Question: In the good old mx world, the alternatingItemColors extend all the way to the height of the list. In the spark list, it stops where the data ends. Does anyone know if there is an easy way to make the Spark list behave similar to the mx list? See the image below. there is white space below the list, this does not happen in the mx list.

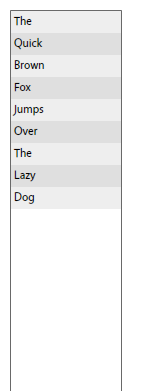
Answer: The difficulty will depend on how flexible your solution must be, but in general I think your best bet would be to create a custom skin for this List.
## Create a custom skin
You can start by copying the Spark List skin (<URL> and making some minor modifications to it:
'''
<!-- AlternatingColorListSkin.mxml -->
<s:Skin xmlns:fx="http://ns.adobe.com/mxml/2009"
xmlns:s="library://ns.adobe.com/flex/spark">
<fx:Metadata>
[HostComponent("spark.components.List")]
</fx:Metadata>
<s:states>
<s:State name="normal"/>
<s:State name="disabled"/>
</s:states>
<s:Rect id="background" left="0" right="0" top="0" bottom="0">
<s:fill>
<s:SolidColor id="bgFill" color="0xEEEEEE"/>
</s:fill>
<s:stroke>
<s:SolidColorStroke id="borderStroke" weight="1"/>
</s:stroke>
</s:Rect>
<s:Group id="oddRowGroup" left="1" right="1" top="1" bottom="1" clipAndEnableScrolling="true"/>
<s:Scroller id="scroller" left="0" top="0" right="0" bottom="0" minViewportInset="1" hasFocusableChildren="false">
<s:DataGroup id="dataGroup" itemRenderer="spark.skins.spark.DefaultItemRenderer">
<s:layout>
<s:VerticalLayout id="dataLayout" gap="0" horizontalAlign="contentJustify" requestedMinRowCount="5"/>
</s:layout>
</s:DataGroup>
</s:Scroller>
</s:Skin>
'''
In the code above I left out the portions of ListSkin that are irrelevant to this answer and I made these modifications:
- - - 'dataLayout'
## Add the odd row backgrounds
We'll now be adding the odd row backgrounds to 'oddRowGroup' dynamically. Note that 'oddRowGroup''s left/right/top/bottom is 1 so that the row backgrounds will not overlap the main background's border. It also has 'clipAndEnableScrolling' set to 'true' which will cause any possible overlap of the last odd row to be clipped.
Now add the following code in a script block in the skin:
'''
private var previousHeight:Number = NaN;
override protected function updateDisplayList(unscaledWidth:Number, unscaledHeight:Number):void {
super.updateDisplayList(unscaledWidth, unscaledHeight);
if (previousHeight != unscaledHeight) refreshBackground(unscaledHeight);
previousHeight = unscaledHeight;
}
private function refreshBackground(height:Number):void {
var rowHeight:Number = dataLayout.rowHeight;
var maxRows:int = height / rowHeight / 2;
oddRowGroup.removeAllElements();
for (var i:int = 0; i < maxRows; i++) {
var row:FilledElement = new Rect();
row.left = row.right = 0;
row.height = rowHeight;
row.top = (i * 2 + 1) * rowHeight;
row.fill = new SolidColor(0xdfdfdf);
oddRowGroup.addElement(row);
}
}
'''
What happens here?
In 'updateDisplayList' (which is called amongst others each time the List is resized), we check whether the height has changed. If it has, we refresh the odd row backgrounds.
We do so by removing all backgrounds that were drawn for the previous height.
We get the 'rowHeight' from the DataGroup's layout, and we calculate the total number of required backgrounds. Then we create some 'Rect's based on these numbers and we add them to 'oddRowGroup'.
## Limitations
The solution as it is, has some limitations. For instance the alternating colors are hardcoded (which can easily fixed by getting the right colors using 'getStyle()'); it assumes there will be no override of the default layout (which is a 'VerticalLayout'); it assumes 'variableRowHeight' is off; and probably some more. But I think it's a good starting point.